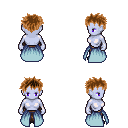
a pixel art fantasy rpg character, female body template, dark elf, purple skin, overskirt, robe skirt, brown bedhead hairstyle, ghillies, four views (front, back, left, right), 2x2 character sprite sheet, small pixel art, hard edges, no anti-aliasing